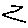
Label: zigzag